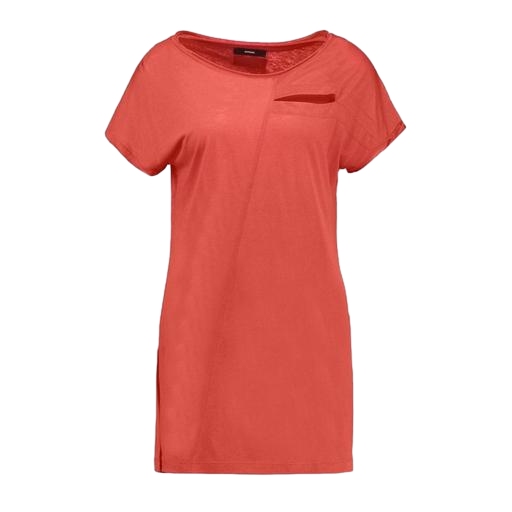
red pocket t-shirt only macy, red t-shirt woman, red boxy longline tee, white background